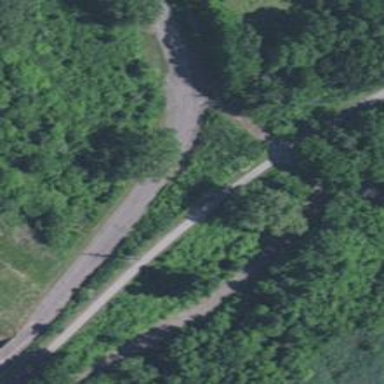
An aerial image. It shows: Asphalt cycleway running alongside abandoned railway.